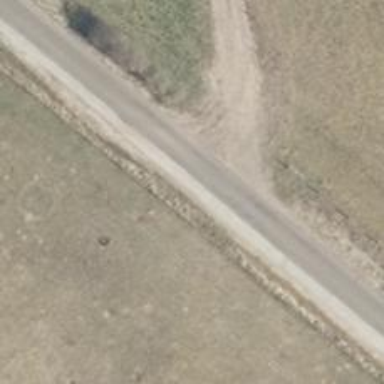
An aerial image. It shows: Bridleway.